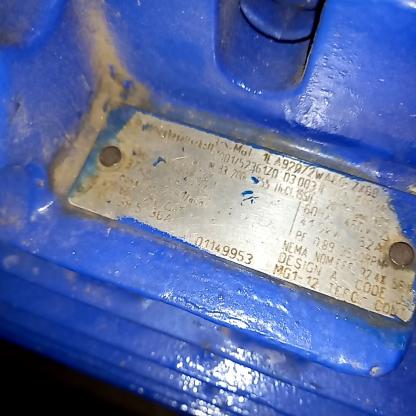
Klasa: tabliczka-znamionowa